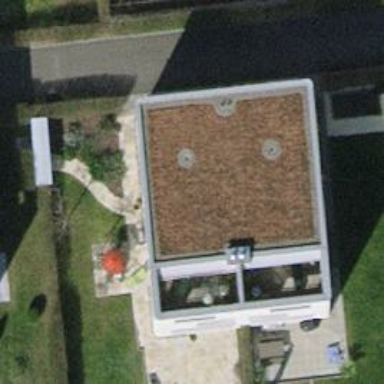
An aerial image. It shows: Terrace building.